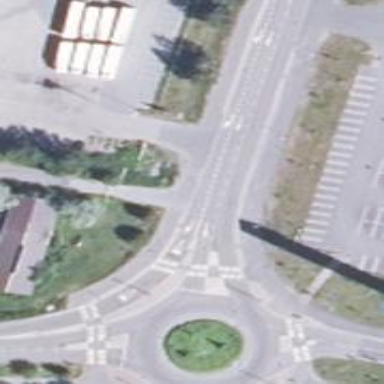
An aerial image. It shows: Road with "give way" sign.